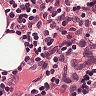
Metastatic tissue present: no